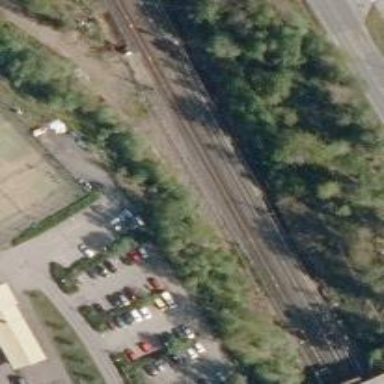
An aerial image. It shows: Railway track with continuous electrified contact lines.